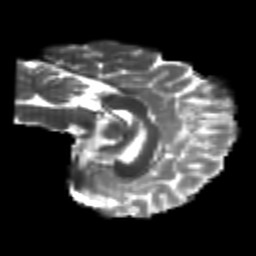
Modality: T2w
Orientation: sagittal
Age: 22
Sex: female
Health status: healthy
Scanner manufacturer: philips
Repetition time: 7.475 s
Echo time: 0.08753 s